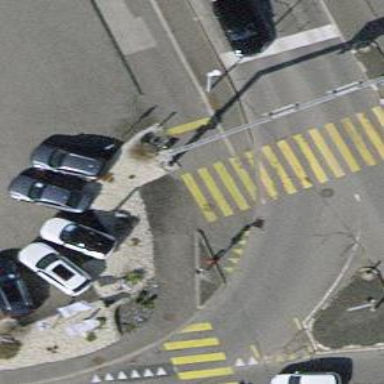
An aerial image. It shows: Crossing with traffic signals.